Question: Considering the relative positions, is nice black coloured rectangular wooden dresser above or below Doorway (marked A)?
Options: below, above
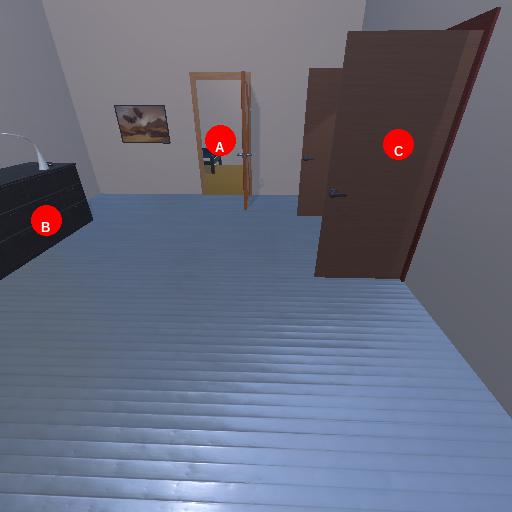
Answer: below